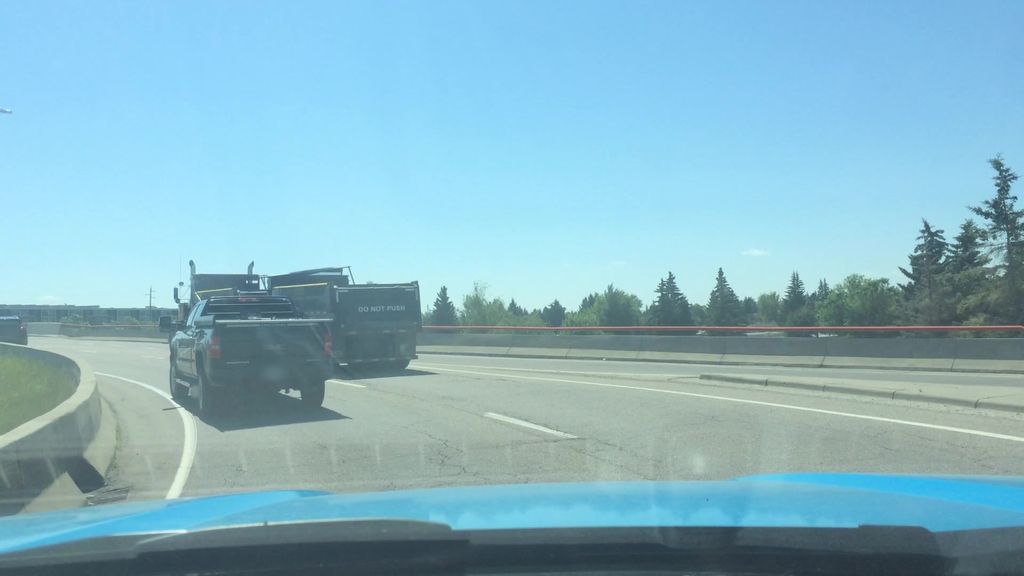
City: calgary